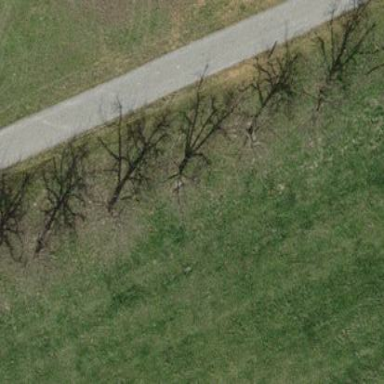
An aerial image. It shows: Orchard.